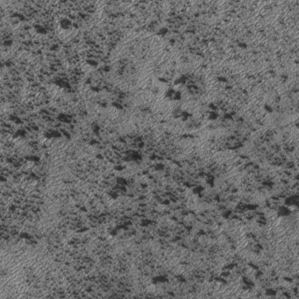
Label: frost